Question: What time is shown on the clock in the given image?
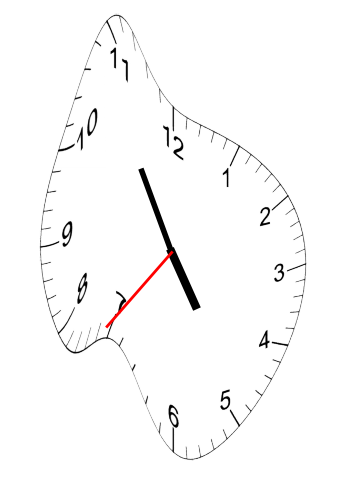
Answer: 04:54:36